Aerial crown-view tile of a tropical tree (Barro Colorado Island, Panama), acquired 20240611:
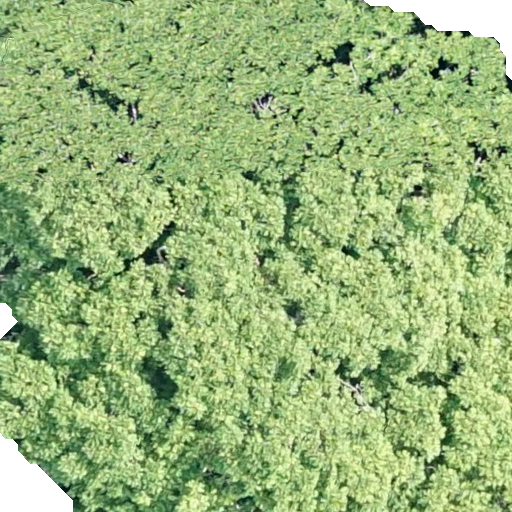
Species: Dipteryx oleifera
GBIF accepted scientific name: Dipteryx oleifera
Crown area: 542.552 m²